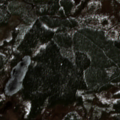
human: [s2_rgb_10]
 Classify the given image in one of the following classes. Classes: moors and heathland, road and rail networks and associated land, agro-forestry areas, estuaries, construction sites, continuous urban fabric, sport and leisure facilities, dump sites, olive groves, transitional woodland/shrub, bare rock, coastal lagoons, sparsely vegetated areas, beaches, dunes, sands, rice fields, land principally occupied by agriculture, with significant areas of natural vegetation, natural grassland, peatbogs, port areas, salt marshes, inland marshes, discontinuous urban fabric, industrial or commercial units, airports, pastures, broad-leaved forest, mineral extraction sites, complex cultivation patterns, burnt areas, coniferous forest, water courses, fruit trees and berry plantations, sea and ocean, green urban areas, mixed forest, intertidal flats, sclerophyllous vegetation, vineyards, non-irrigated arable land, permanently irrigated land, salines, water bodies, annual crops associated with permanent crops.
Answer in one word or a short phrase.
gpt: coniferous forest, transitional woodland/shrub, peatbogs, water bodies